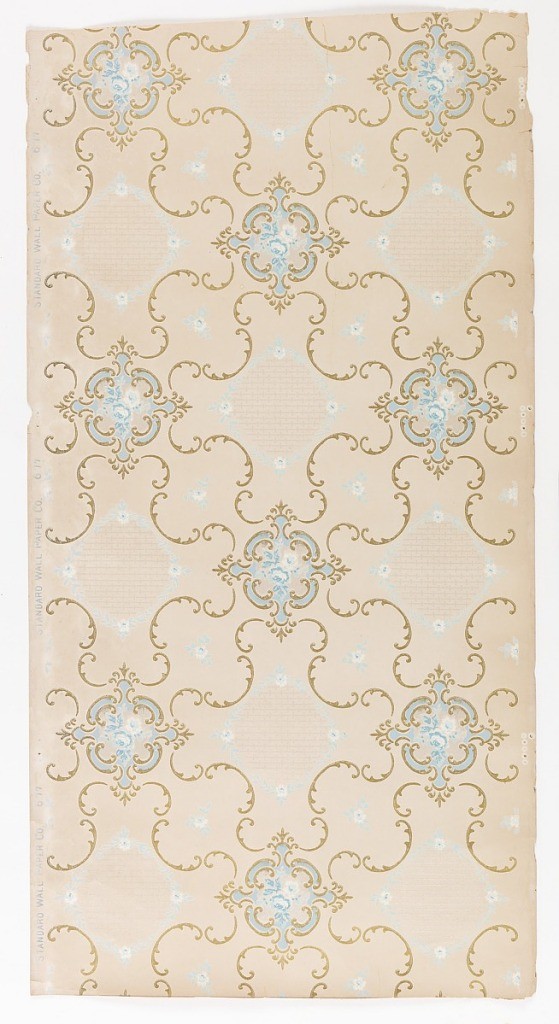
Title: Ceiling paper
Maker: Standard Wall-Paper Company, Standard Wall-Paper Company, Pittsburgh, Pennsylvania
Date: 1905–1915
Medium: Machine-printed paper, liquid mica
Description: Grid or trellis pattern formed by foliate scrolls. The scrolls at the intersections are filled in with light blue, which alterante with light blue wreaths in adjoining voids. Printed on tan ground.